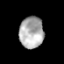
Tissue: prostate
Cell type: T cells
Senescence score: 0.3141
Nuclear area (px): 753
Mean DAPI intensity: 173.097